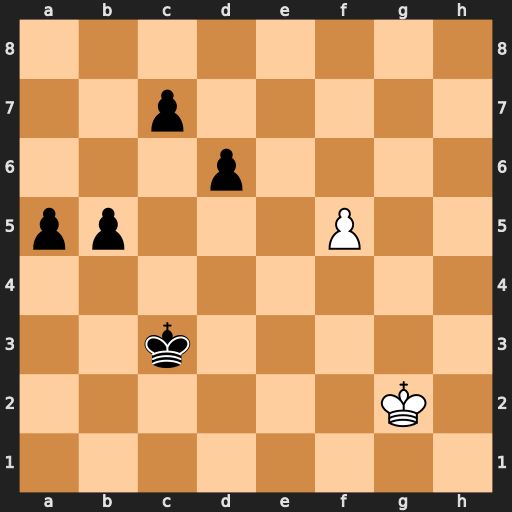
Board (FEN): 8/2p5/3p4/pp3P2/8/2k5/6K1/8
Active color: w
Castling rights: -
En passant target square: -
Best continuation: f6 b4 f7 b3 f8=Q